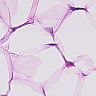
Metastatic tissue present: no